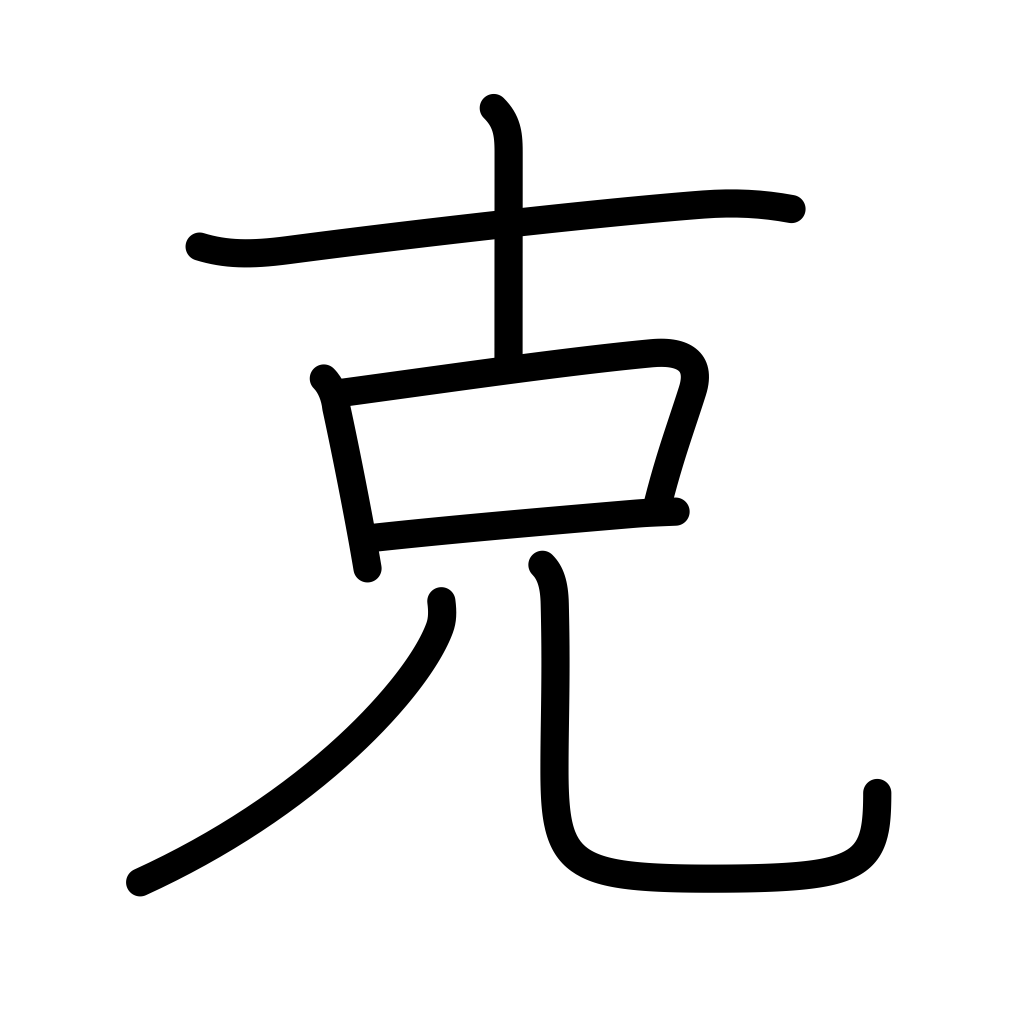
Meaning: overcome, kindly, skillfully